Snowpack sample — Snodgrass Mountain, Crested Butte, Colorado (2/4/25, 12:06 PM MST)
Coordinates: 38.923, -106.968
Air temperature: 35 °F
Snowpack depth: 80 cm
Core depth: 80 cm
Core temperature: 32 °F
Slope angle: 14°, slope face: 78°
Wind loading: low
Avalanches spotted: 0
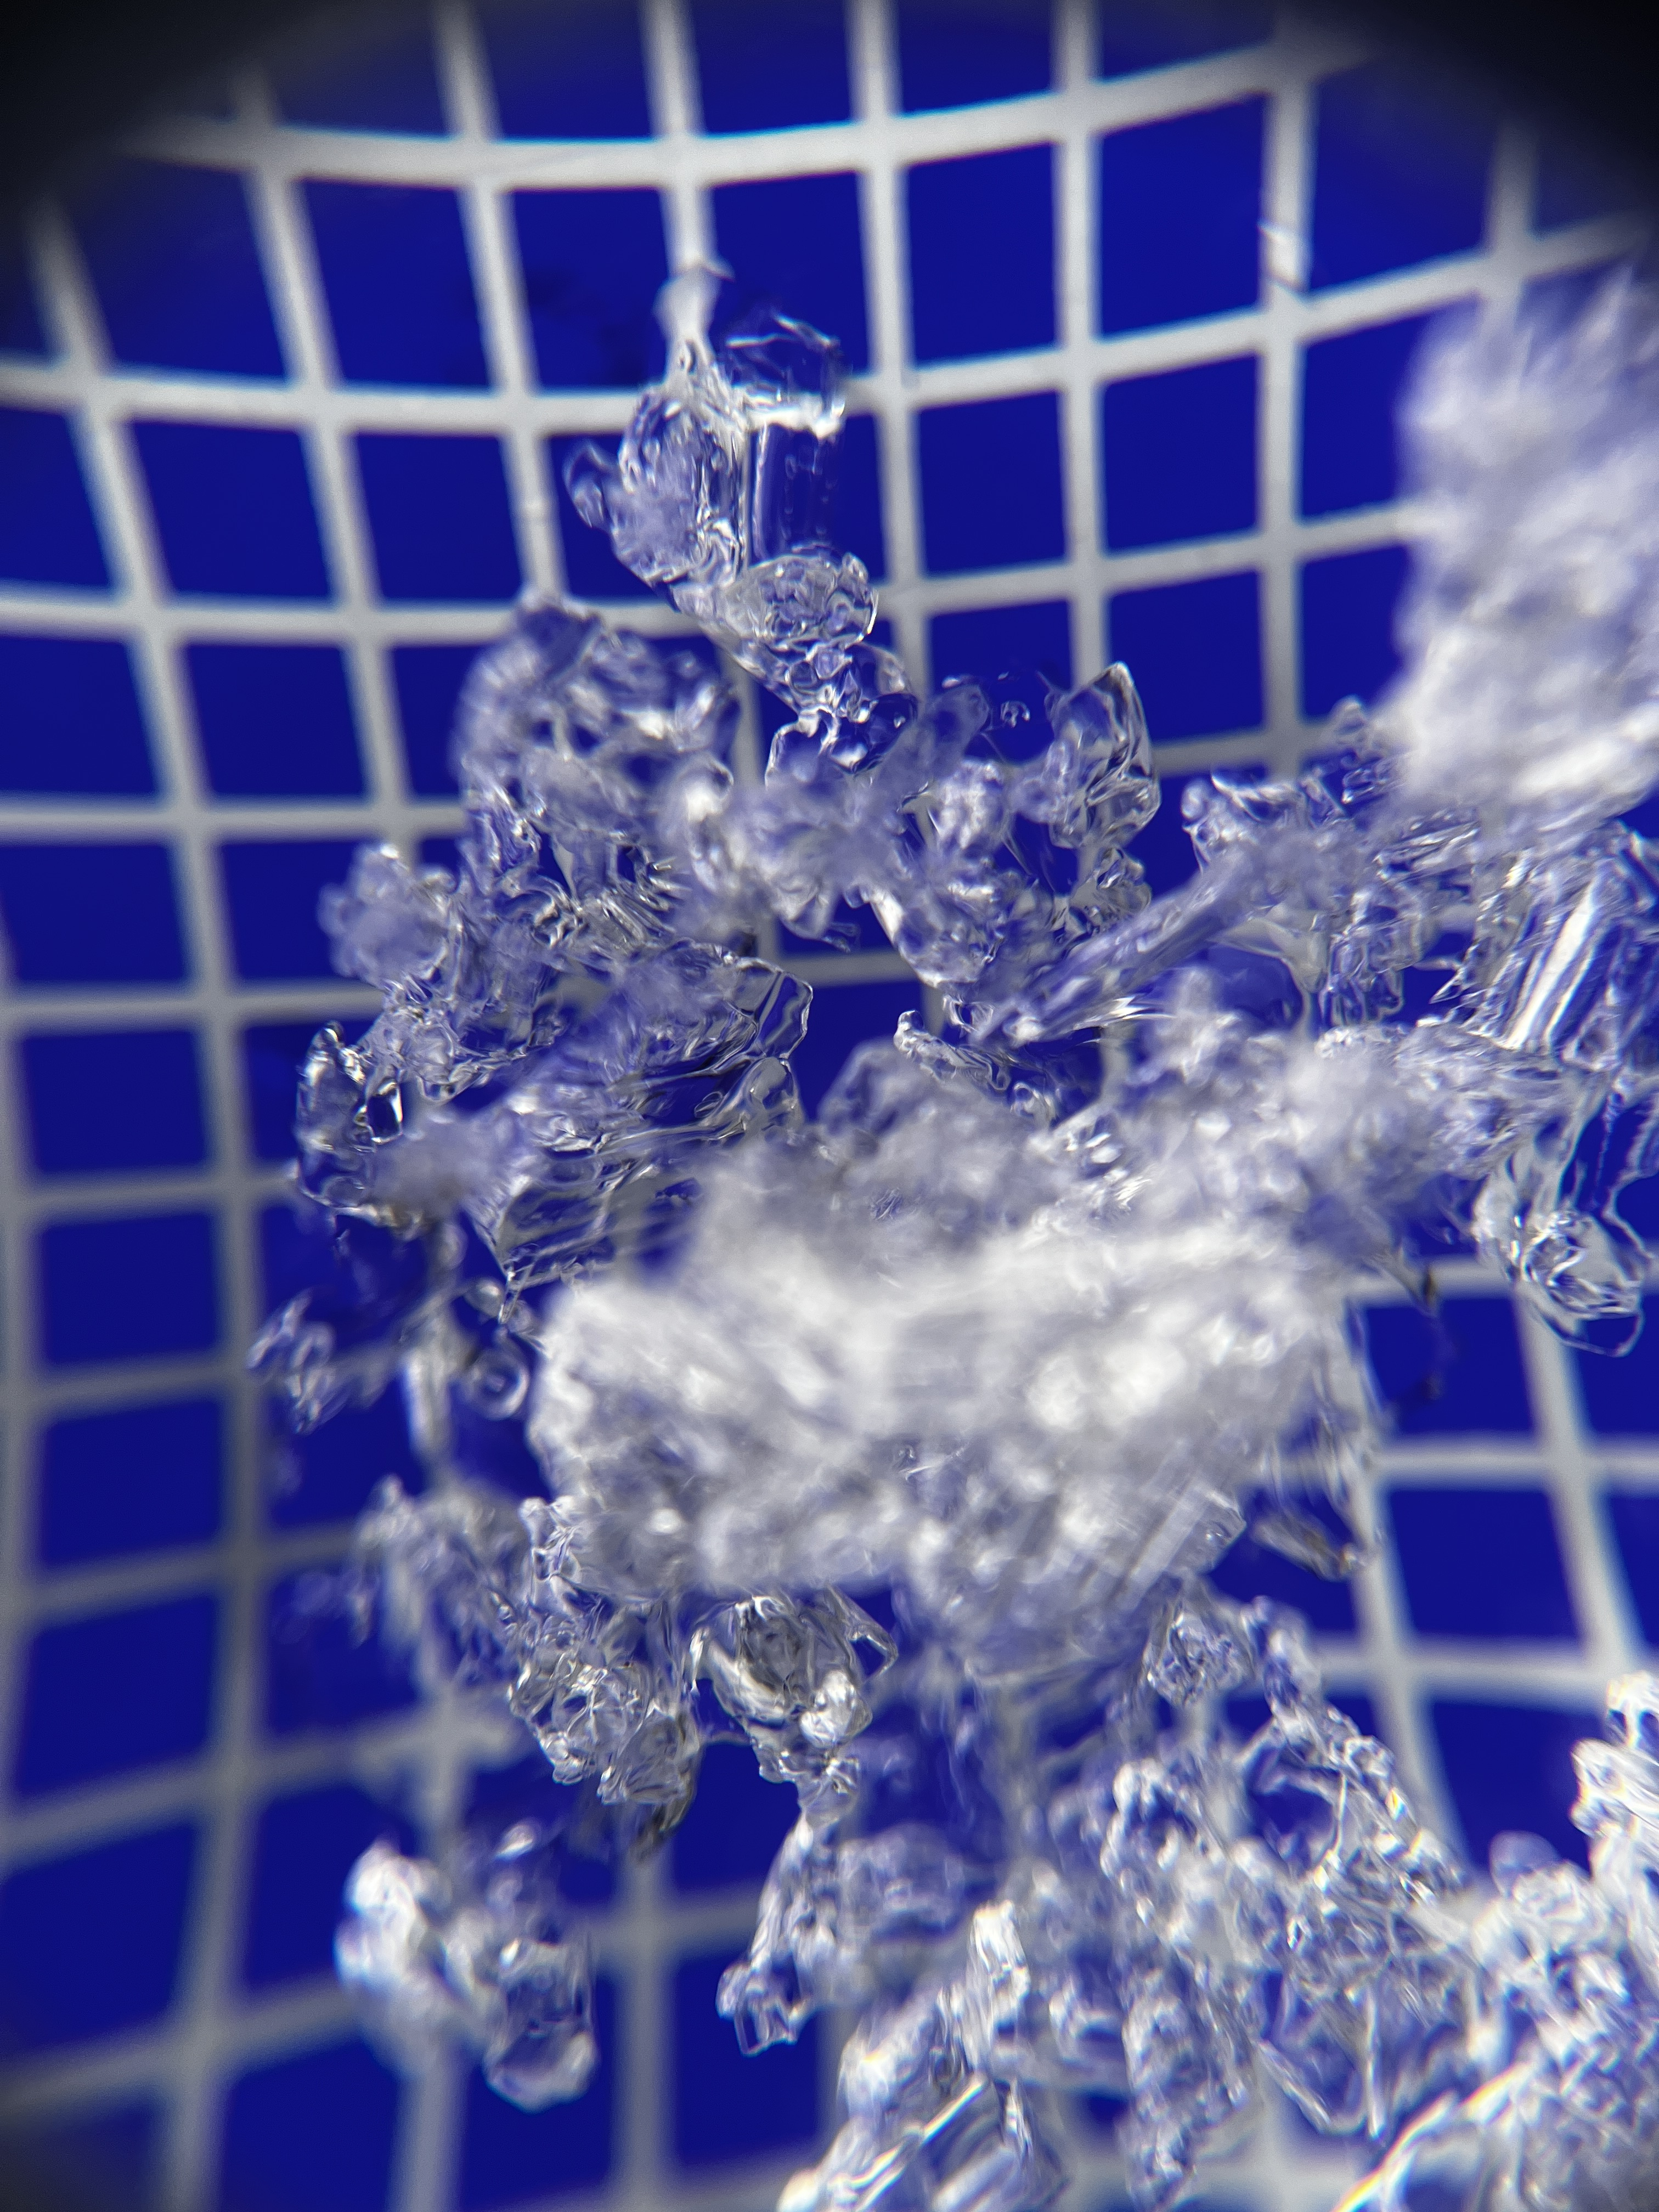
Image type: magnified_profile
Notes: No avalanches nearby, unusually warm weather for the last month reported by residents, Collected 25 yards from treeline